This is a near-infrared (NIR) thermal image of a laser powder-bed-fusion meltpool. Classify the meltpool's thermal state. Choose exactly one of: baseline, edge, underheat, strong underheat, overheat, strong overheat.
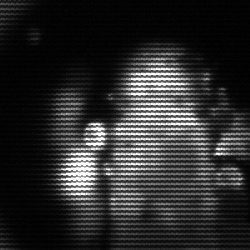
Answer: strong underheat